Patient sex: M
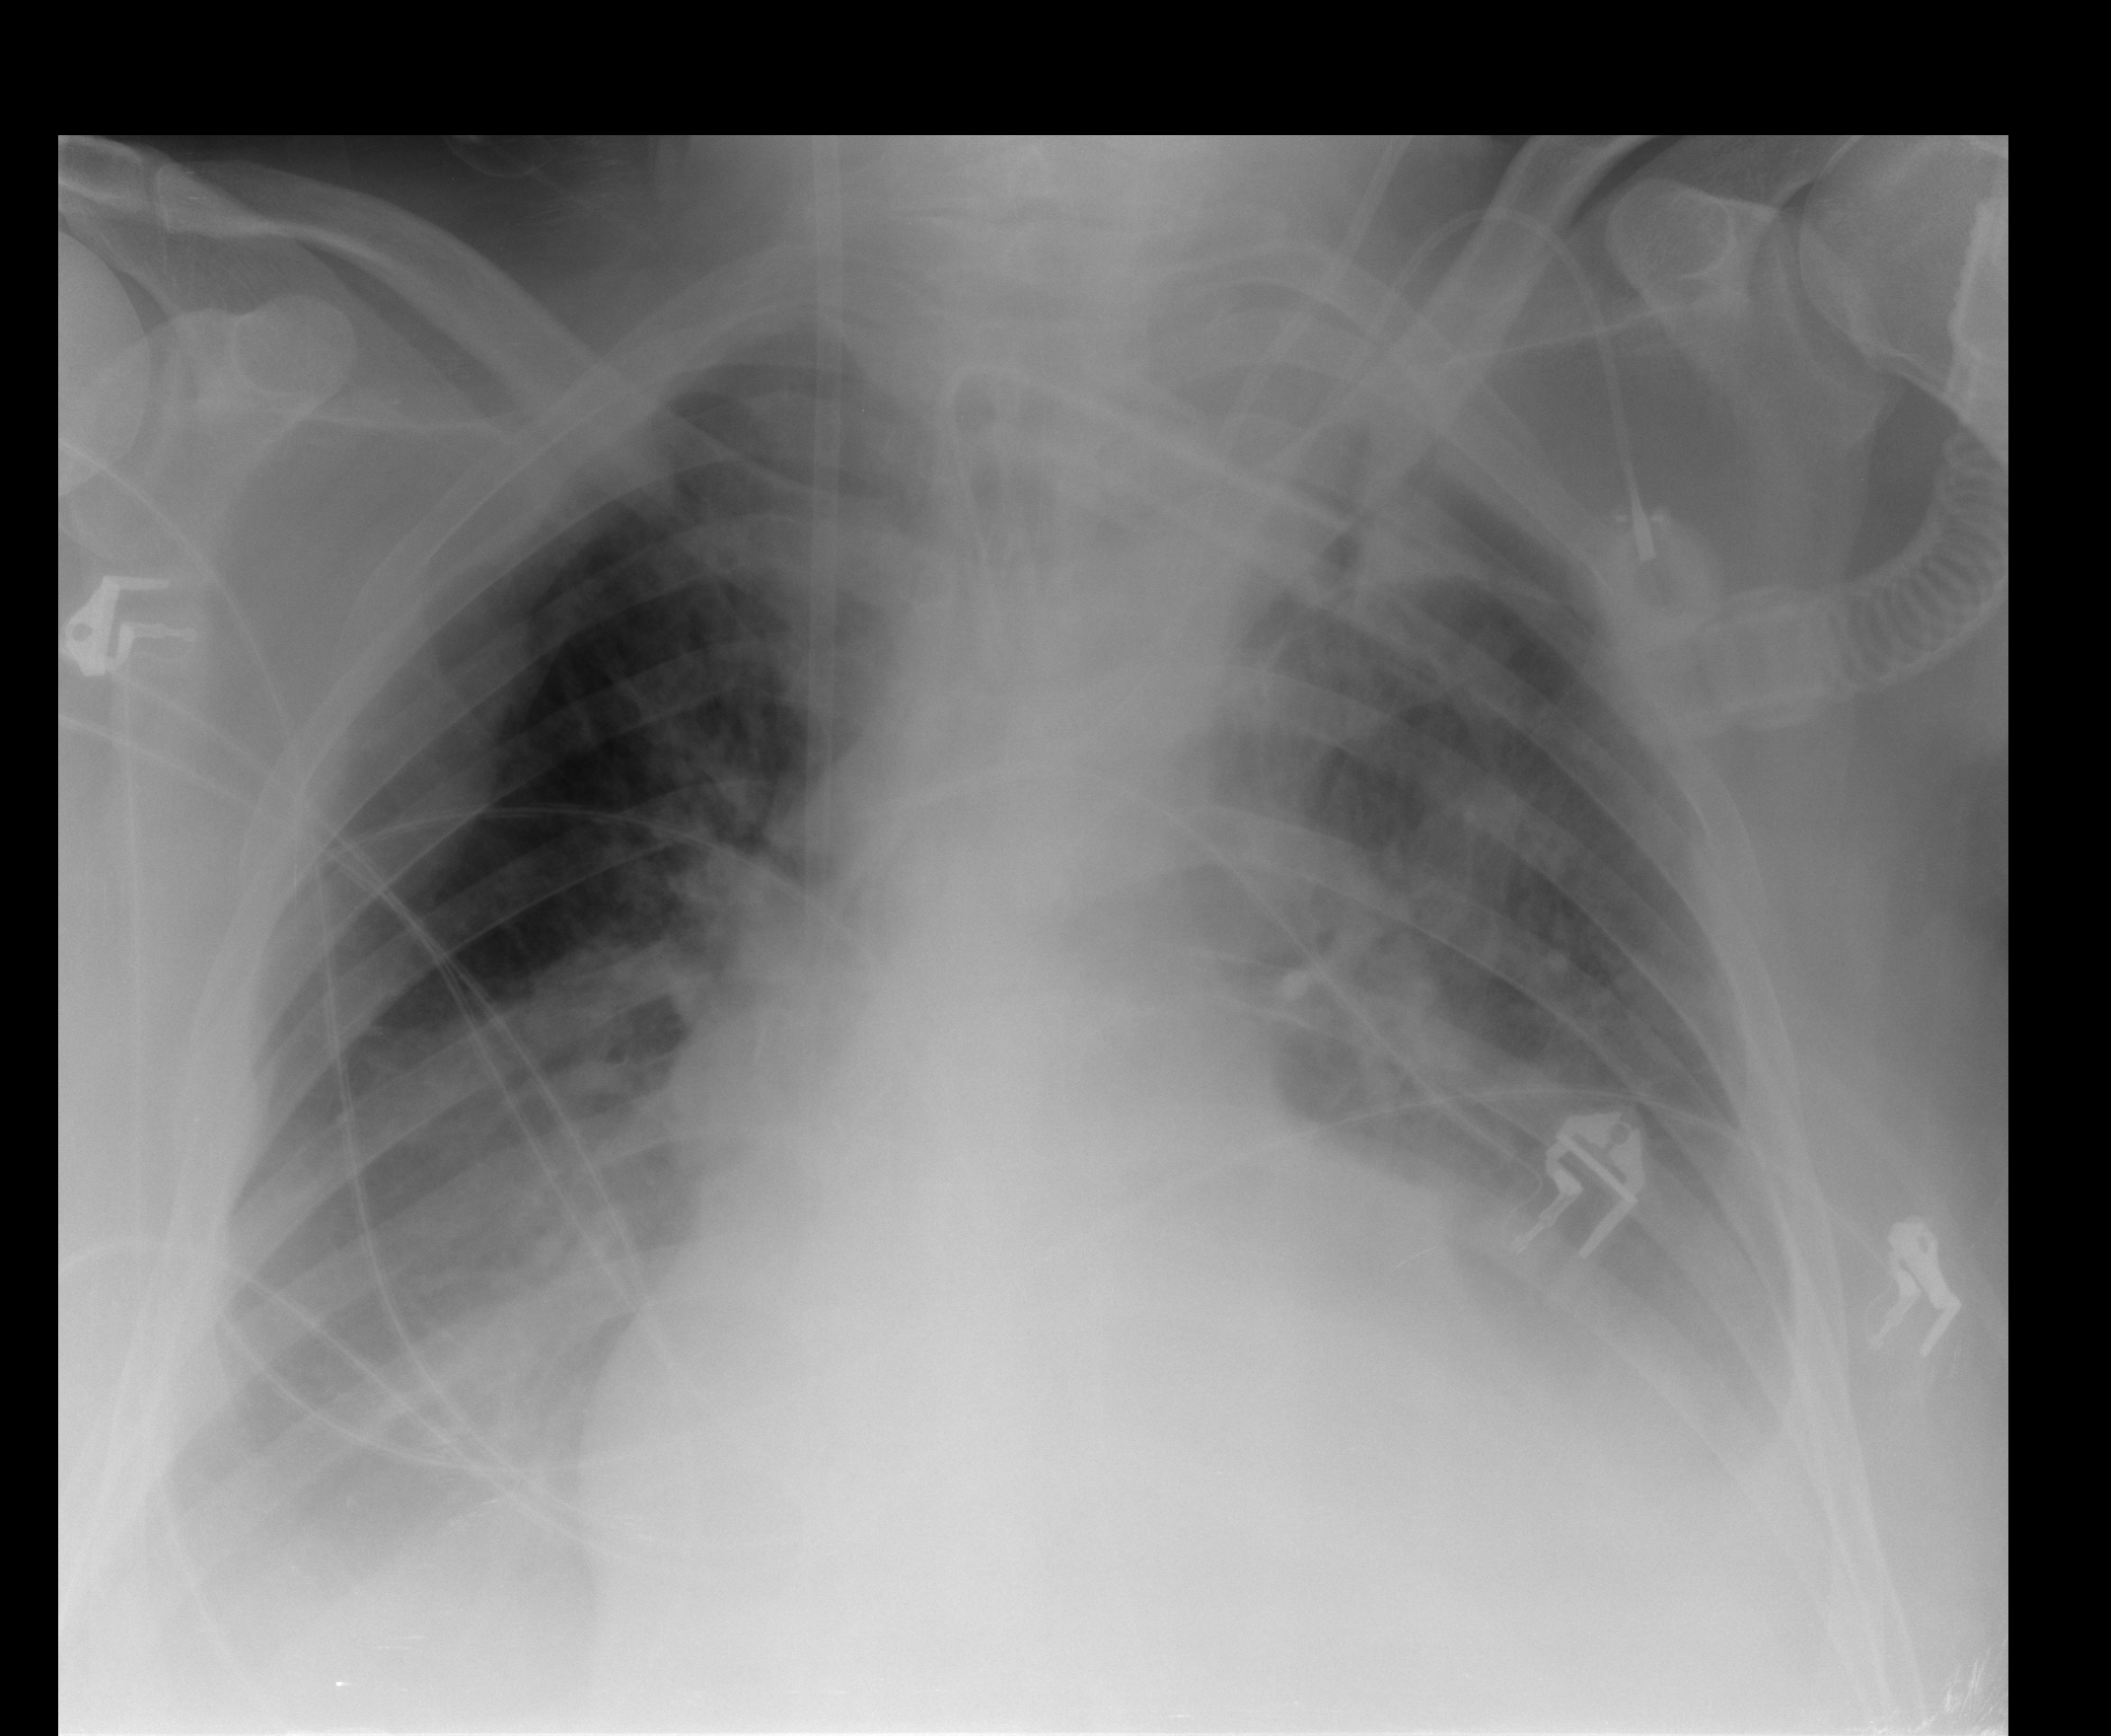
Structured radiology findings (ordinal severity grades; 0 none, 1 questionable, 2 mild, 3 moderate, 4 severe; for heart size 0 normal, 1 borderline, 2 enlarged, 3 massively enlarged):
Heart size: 2
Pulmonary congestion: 2
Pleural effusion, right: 3
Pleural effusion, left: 3
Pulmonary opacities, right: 0
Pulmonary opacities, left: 0
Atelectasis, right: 2
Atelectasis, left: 2